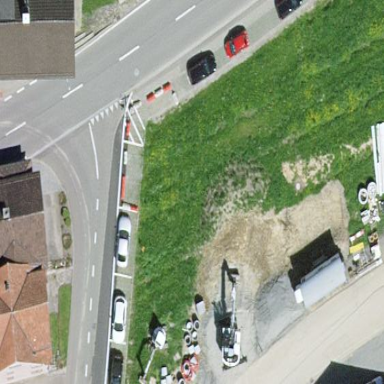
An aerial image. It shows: Parking area.